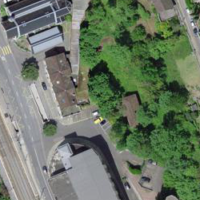
EUNIS habitat code: 55
Species observed at this site:
Corylus avellana
Pittosporum tobira
Asplenium scolopendrium